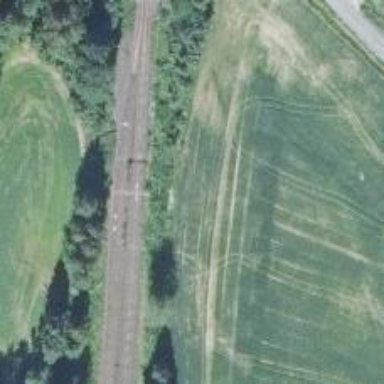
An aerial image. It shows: Railway signal.